Question: Given some known input values and observed outputs, determine how many possible combinations exist for the unknown inputs that would produce the same outputs.
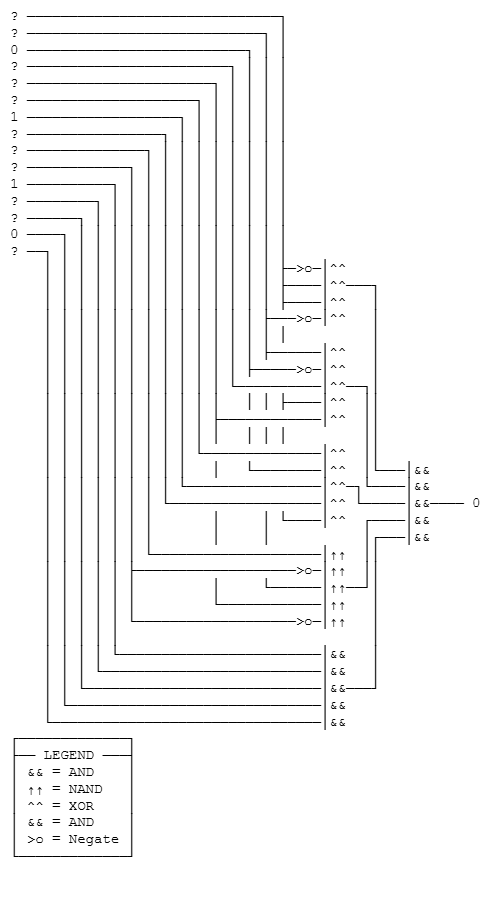
Answer: 2048